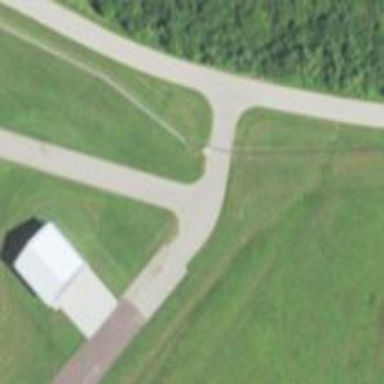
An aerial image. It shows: Image of taxiway at airport.